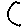
Label: moon